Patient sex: F
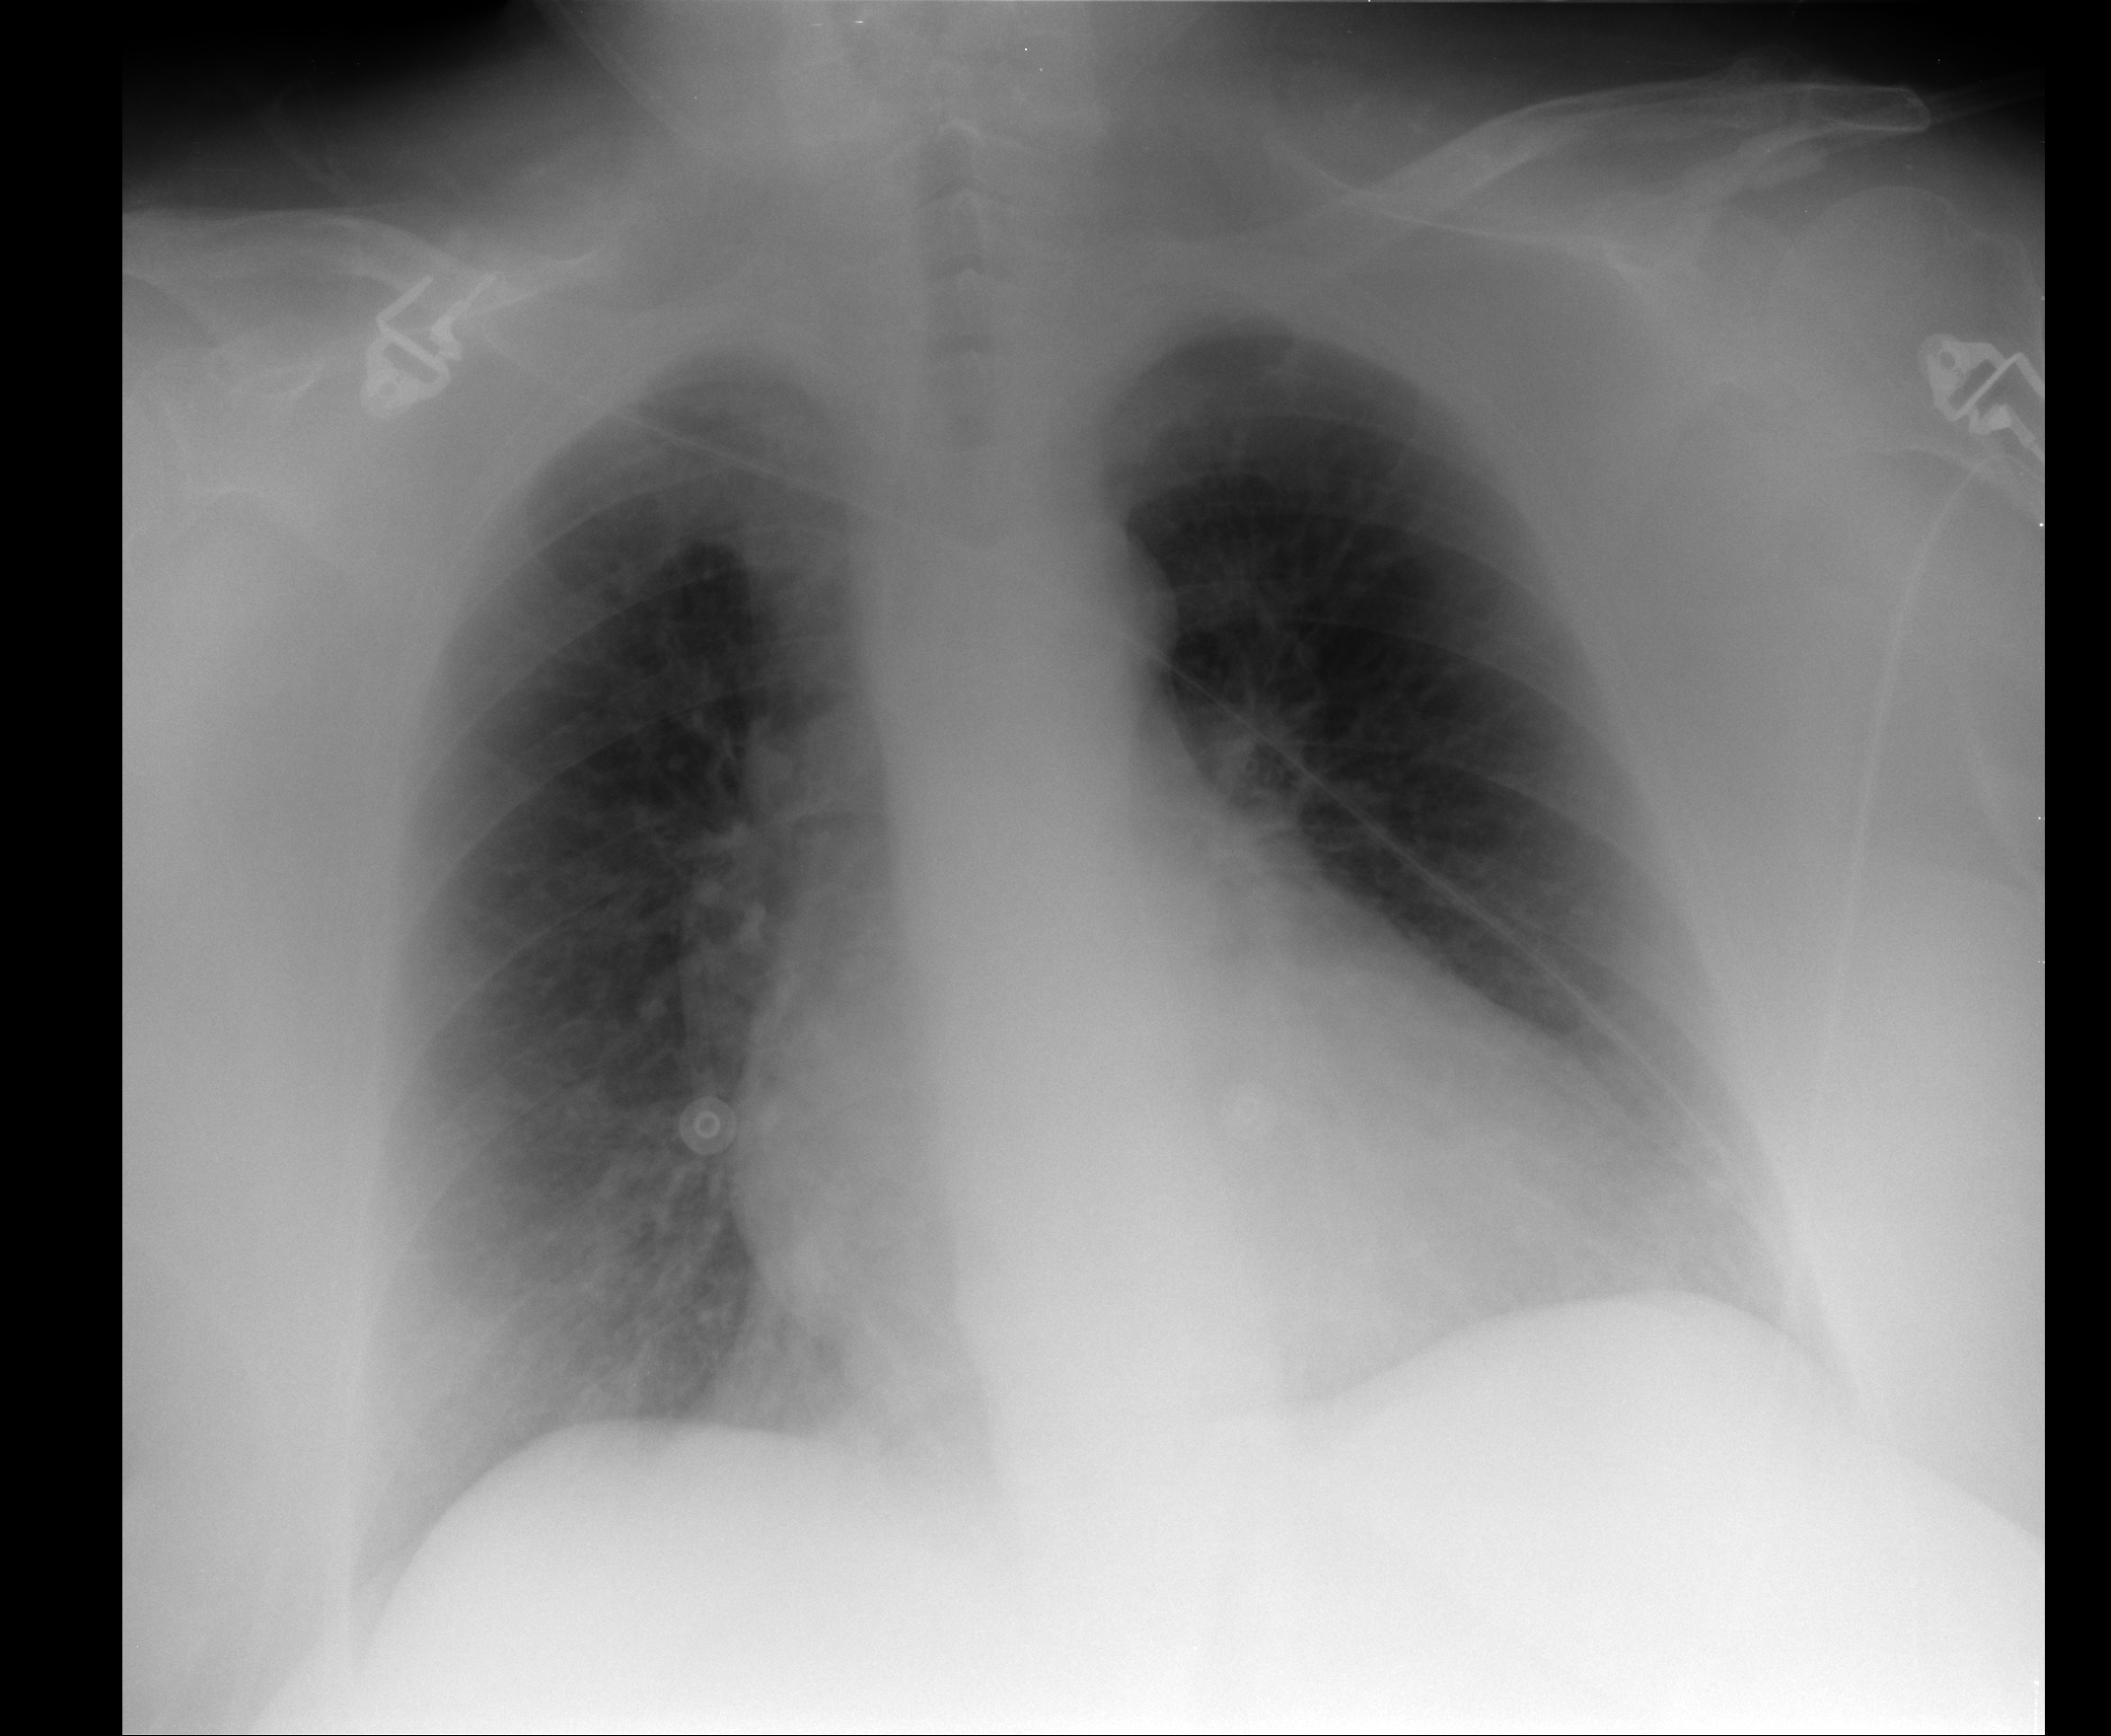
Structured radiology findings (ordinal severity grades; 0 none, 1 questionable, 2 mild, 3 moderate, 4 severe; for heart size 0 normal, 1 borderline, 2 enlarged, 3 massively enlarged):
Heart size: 2
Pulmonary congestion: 2
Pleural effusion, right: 0
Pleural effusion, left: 0
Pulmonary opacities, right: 0
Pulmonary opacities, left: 0
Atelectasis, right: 1
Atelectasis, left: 1